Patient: sex F, age 22
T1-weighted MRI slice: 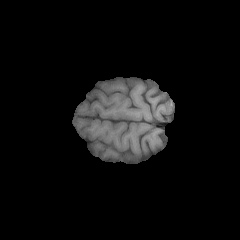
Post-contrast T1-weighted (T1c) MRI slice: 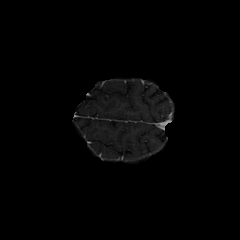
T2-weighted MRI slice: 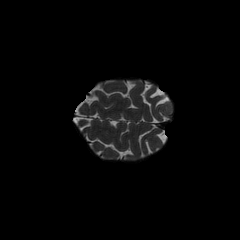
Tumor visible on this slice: no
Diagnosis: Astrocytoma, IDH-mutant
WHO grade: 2